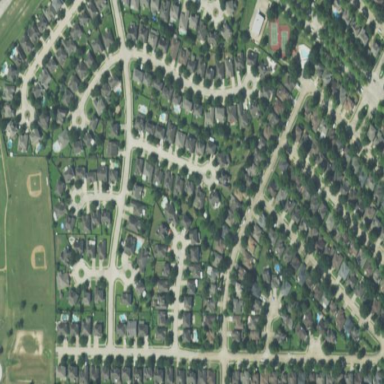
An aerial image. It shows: Residential area.